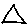
Label: triangle